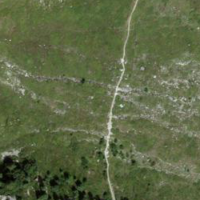
EUNIS habitat code: 26
Species observed at this site:
Saxifraga aizoides